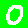
Digit: 0